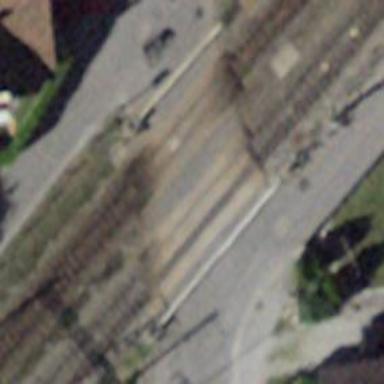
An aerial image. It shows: Level crossing with double half barrier.